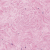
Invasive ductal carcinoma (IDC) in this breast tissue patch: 0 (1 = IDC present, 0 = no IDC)